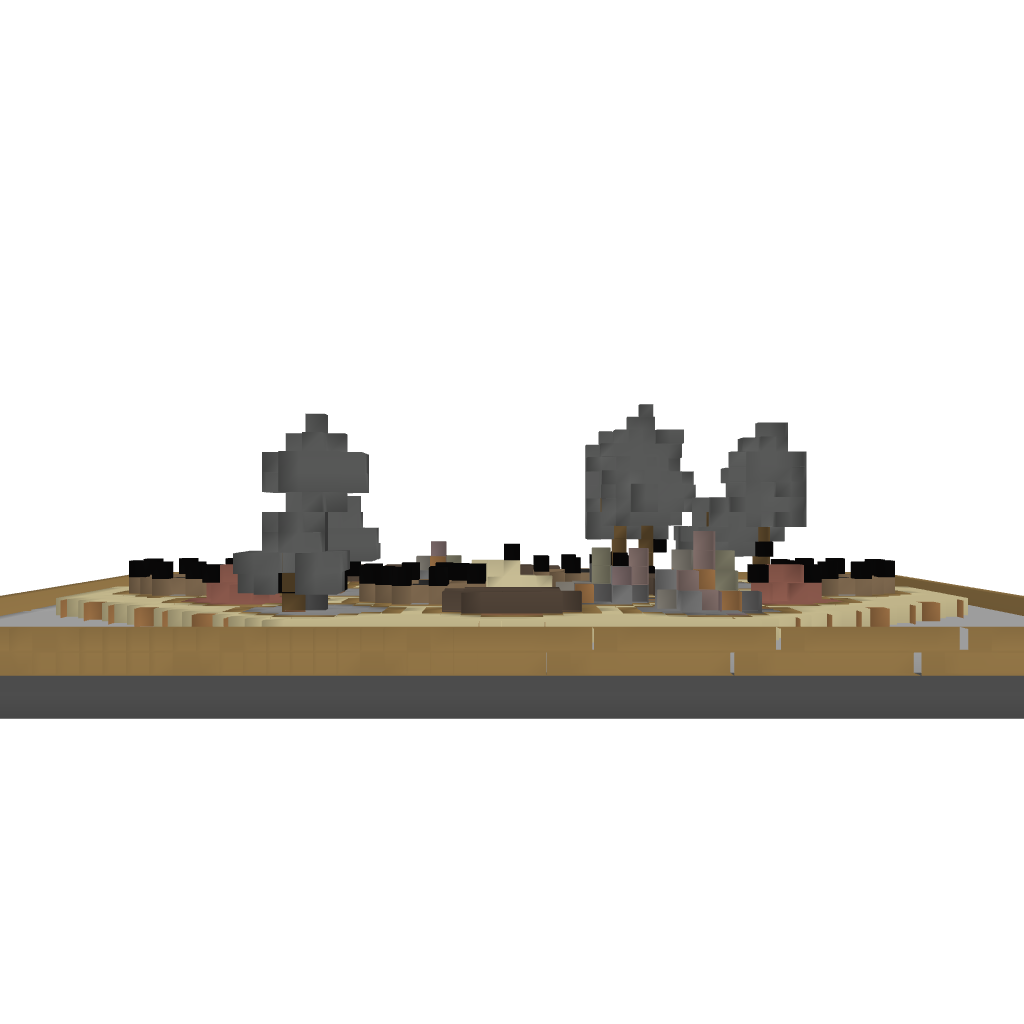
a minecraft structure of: Mini Catan Board Mine Craft Style